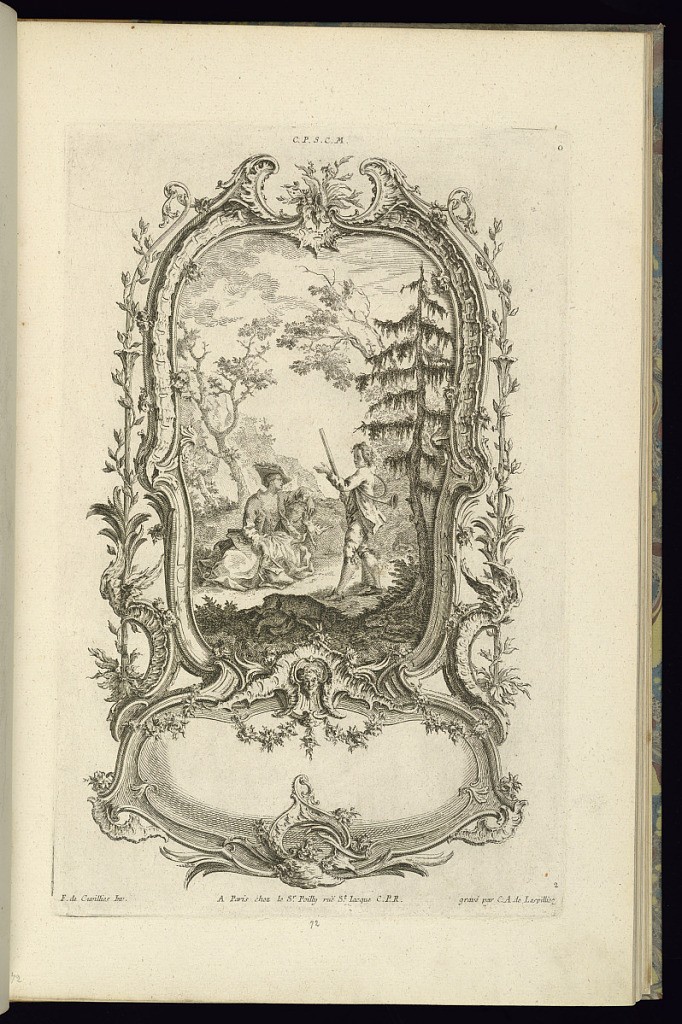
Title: Design for a Cartouche with Vignette
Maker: François de Cuvilliés the Elder, Belgian, 1695 - 1768
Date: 1745
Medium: Etching and engraving on off-white laid paper
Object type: Print
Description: Design for a cartouche with an upper and lower compartment. The upper compartment contains a vignette of a couple in a landscape; the seated woman holds a dead bird in her hand, while the man carries a gun and a horn. The cartouche is comprised of rinceaux, scrolls, shells, and vines. The plate is signed and numbered.